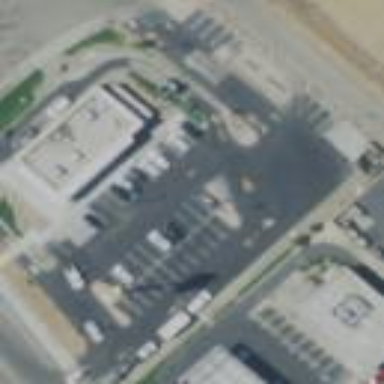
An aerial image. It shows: Parking area with surface.